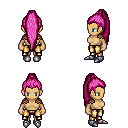
a pixel art fantasy rpg character, female body template, human, tanned skin, leather shoulder armor, gold greaves, pink extra-long topknot hairstyle, metal boots, four views (front, back, left, right), 2x2 character sprite sheet, small pixel art, hard edges, no anti-aliasing